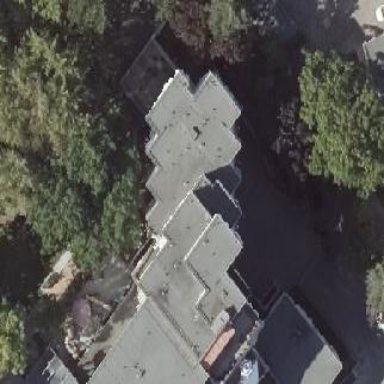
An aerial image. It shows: Part of building.